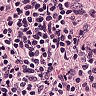
Metastatic tissue present: no